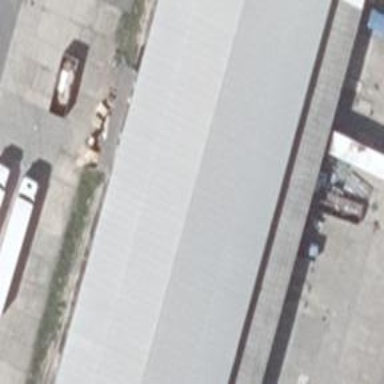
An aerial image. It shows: Industrial building.